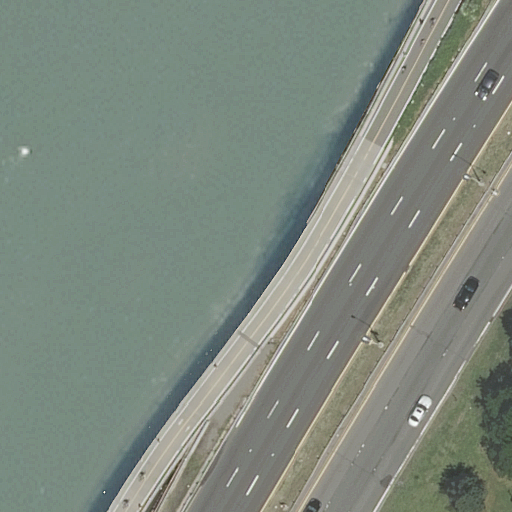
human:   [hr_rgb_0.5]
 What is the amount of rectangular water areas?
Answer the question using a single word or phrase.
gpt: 0

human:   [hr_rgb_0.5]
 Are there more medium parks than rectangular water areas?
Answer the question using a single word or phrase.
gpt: yes

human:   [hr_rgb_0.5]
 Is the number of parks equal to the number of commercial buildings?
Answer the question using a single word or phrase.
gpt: no

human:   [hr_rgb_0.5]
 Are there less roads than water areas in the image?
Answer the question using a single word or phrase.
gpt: no

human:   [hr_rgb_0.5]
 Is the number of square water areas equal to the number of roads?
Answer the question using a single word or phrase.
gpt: no

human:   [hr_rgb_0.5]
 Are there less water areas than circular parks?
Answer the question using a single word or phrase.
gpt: no

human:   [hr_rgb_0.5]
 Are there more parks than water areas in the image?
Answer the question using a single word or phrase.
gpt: yes

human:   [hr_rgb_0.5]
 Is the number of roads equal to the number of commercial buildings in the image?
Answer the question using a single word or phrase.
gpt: no

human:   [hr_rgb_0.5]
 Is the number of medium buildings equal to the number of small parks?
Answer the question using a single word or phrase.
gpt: yes

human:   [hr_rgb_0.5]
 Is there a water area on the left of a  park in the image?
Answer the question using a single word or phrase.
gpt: yes

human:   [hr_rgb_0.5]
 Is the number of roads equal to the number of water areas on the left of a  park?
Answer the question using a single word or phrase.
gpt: no

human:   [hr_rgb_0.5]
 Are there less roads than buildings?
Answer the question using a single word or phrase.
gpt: no

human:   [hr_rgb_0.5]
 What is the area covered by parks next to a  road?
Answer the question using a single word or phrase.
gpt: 615m2

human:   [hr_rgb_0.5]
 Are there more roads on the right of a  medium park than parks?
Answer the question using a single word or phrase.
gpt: no

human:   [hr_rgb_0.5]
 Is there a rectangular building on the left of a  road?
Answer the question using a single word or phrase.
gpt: no

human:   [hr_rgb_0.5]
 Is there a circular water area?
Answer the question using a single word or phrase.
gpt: no

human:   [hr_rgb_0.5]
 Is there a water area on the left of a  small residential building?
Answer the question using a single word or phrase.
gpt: no

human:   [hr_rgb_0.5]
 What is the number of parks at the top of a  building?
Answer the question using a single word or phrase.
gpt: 0

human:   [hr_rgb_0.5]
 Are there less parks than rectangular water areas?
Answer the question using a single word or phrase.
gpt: no

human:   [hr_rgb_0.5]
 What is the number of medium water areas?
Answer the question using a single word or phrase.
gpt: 0

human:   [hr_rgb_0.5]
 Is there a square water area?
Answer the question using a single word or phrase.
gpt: no

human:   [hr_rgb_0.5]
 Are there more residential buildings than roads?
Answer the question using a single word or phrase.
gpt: no

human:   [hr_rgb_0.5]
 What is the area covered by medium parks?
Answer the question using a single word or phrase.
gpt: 615m2

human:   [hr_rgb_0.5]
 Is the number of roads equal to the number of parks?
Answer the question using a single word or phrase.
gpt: no

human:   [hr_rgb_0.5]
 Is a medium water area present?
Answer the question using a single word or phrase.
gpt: no

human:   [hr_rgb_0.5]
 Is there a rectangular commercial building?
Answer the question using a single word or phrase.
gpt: no

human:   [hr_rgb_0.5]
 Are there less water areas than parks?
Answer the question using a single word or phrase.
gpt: yes

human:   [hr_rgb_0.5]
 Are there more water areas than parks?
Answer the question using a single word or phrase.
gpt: no

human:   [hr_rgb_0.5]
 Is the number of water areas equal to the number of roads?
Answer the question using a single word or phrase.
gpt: no

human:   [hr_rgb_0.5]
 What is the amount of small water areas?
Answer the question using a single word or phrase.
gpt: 0

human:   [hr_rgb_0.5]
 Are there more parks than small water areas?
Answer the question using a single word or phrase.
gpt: yes

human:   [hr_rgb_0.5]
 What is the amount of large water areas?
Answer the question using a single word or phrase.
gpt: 1

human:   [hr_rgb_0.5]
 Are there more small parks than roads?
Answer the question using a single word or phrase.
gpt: no

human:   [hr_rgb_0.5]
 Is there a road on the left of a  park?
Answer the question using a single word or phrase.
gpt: yes

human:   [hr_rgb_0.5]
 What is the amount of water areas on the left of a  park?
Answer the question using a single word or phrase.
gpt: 1

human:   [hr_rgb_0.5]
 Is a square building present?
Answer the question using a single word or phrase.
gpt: no